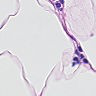
Metastatic tissue present: no